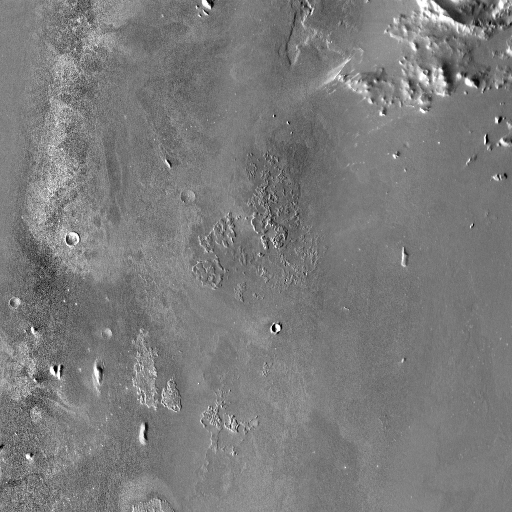
Crater classes present: Background, Other